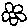
Label: flower